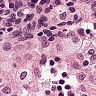
Metastatic tissue present: no